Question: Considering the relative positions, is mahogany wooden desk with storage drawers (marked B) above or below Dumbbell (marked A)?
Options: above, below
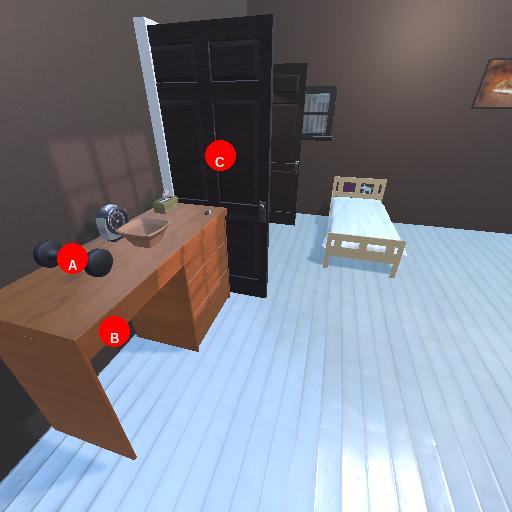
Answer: above